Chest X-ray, PA view. Patient: 29 years old, sex F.
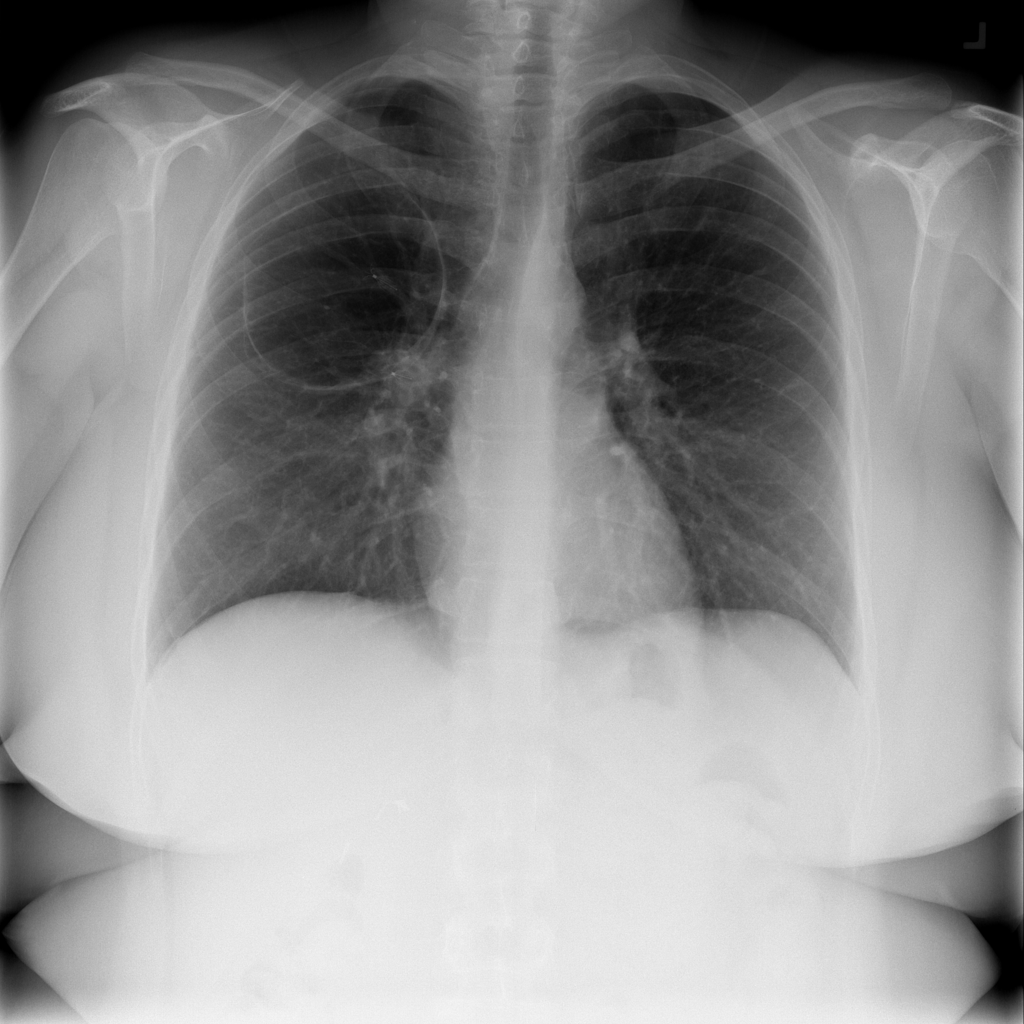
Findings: No Finding